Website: macys
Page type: customer-info-address
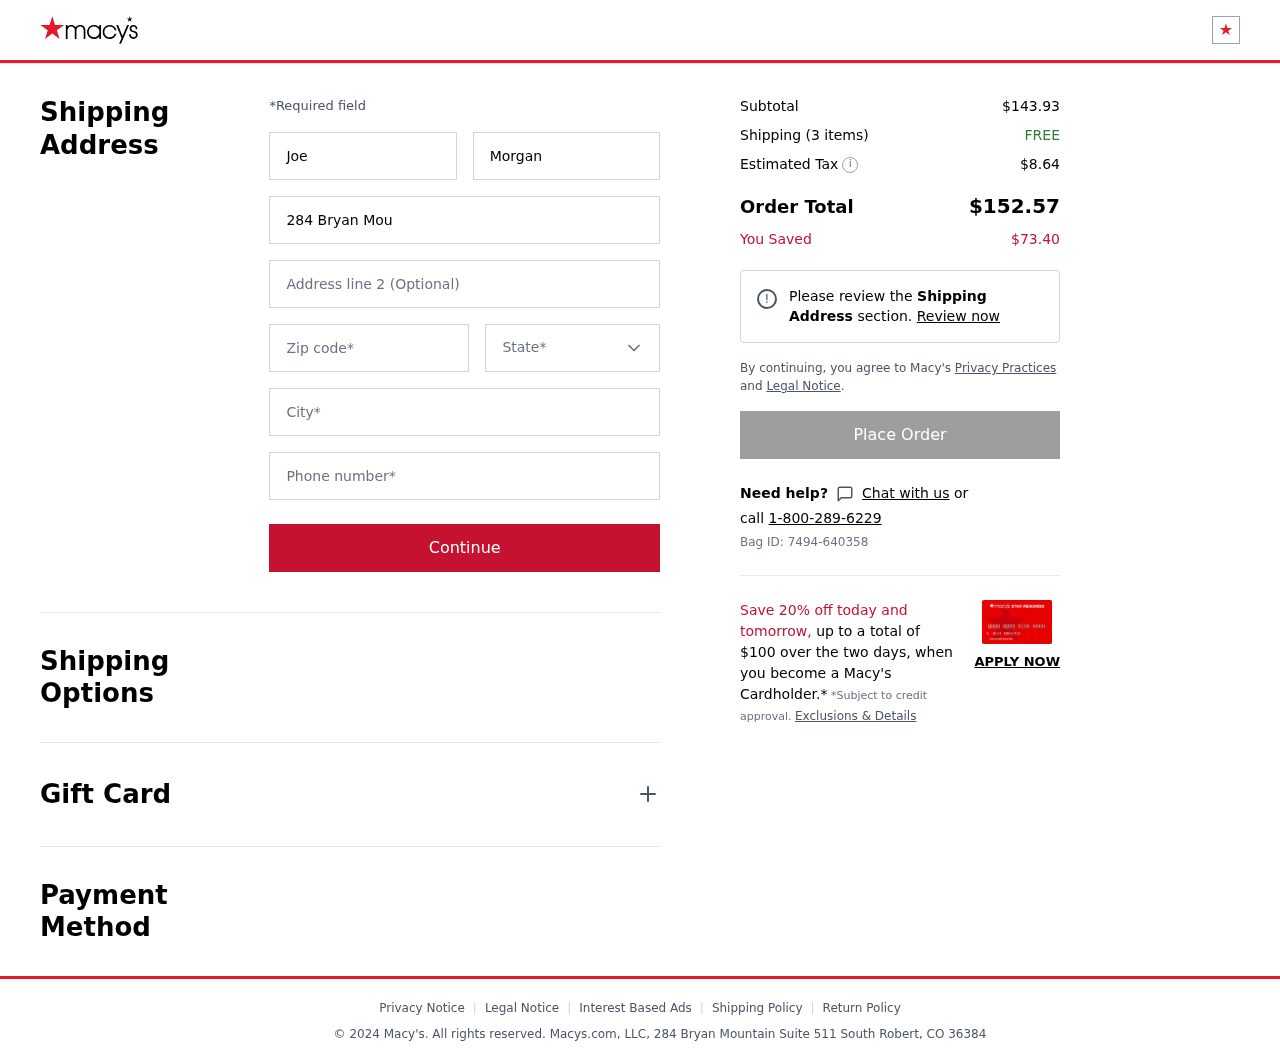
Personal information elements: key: PII_CITY
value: South Robert
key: PII_FIRSTNAME
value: Joe
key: PII_LASTNAME
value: Morgan
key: PII_PHONE
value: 6228077304
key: PII_POSTCODE
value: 36384
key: PII_STATE
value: Colorado
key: PII_STREET
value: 284 Bryan Mountain Suite 511
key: PII_STREET2
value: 017 Weber Junction
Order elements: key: ORDER_SUBTOTAL
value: $143.93
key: ORDER_NUM_ITEMS
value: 3
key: ORDER_SHIPPING_COST
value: FREE
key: ORDER_TAX
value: $8.64
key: ORDER_TOTAL
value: $152.57
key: ORDER_SAVINGS
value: $73.40
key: ORDER_BAG_ID
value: Bag ID: 7494-640358